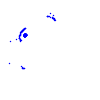
Particle: kaon